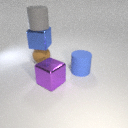
large blue metal cube below large gray rubber cylinder